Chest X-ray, PA view. Patient: 13 years old, sex M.
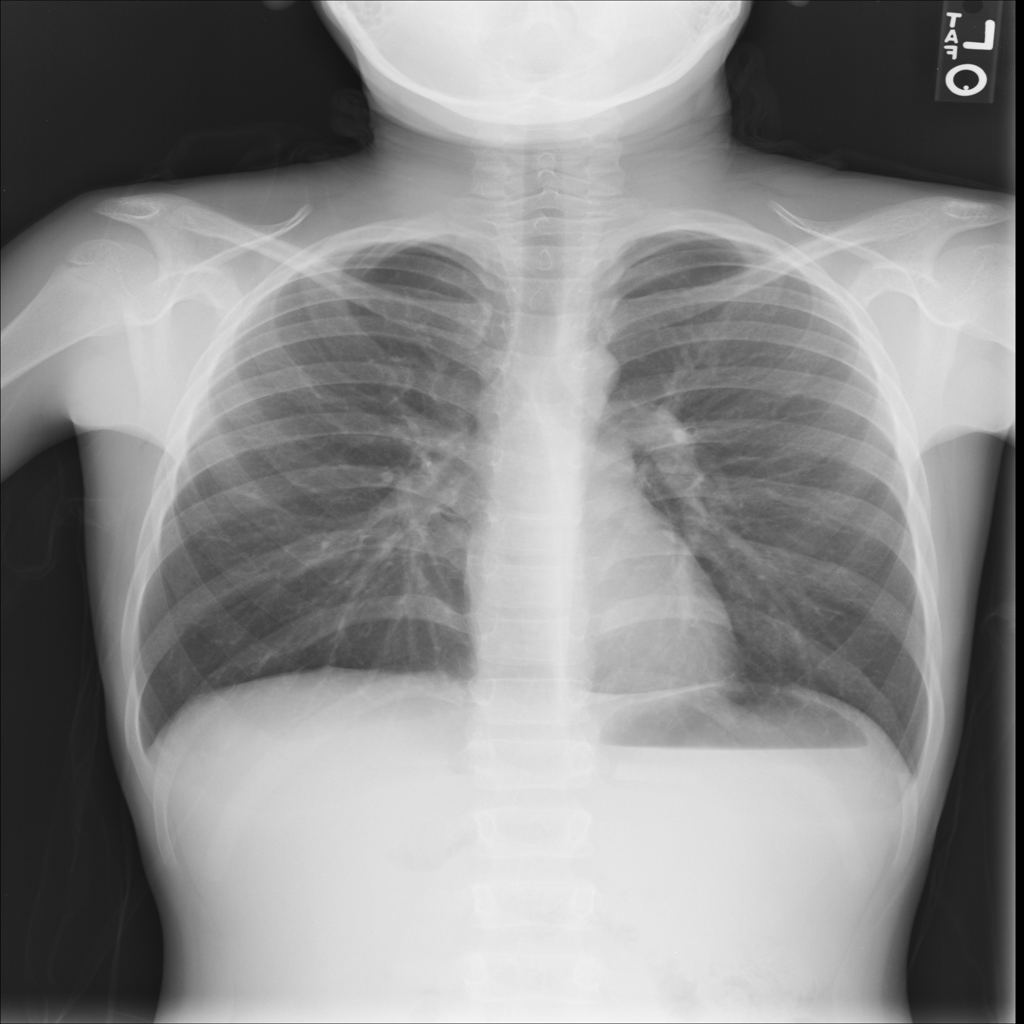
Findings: No Finding